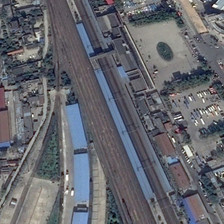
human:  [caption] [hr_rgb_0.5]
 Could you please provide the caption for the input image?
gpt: some buildings and green trees are in two sides of a railway station .

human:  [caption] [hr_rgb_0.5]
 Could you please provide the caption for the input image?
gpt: some buildings and green trees are in two sides of a railway station .

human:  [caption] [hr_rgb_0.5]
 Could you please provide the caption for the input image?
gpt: some buildings and green trees are in two sides of a railway station .

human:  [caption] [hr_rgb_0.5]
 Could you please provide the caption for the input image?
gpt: some buildings and green trees are in two sides of a railway station .

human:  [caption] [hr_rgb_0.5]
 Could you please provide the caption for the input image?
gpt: some buildings and green trees are in two sides of a railway station .